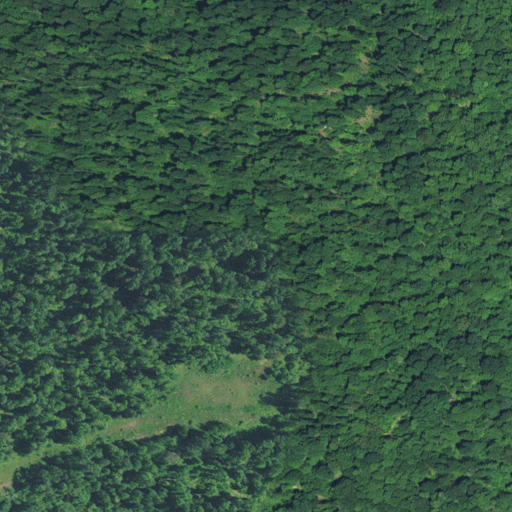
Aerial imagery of mountain in West Virginia named Kincaid Knob containing deciduous forest and grassland